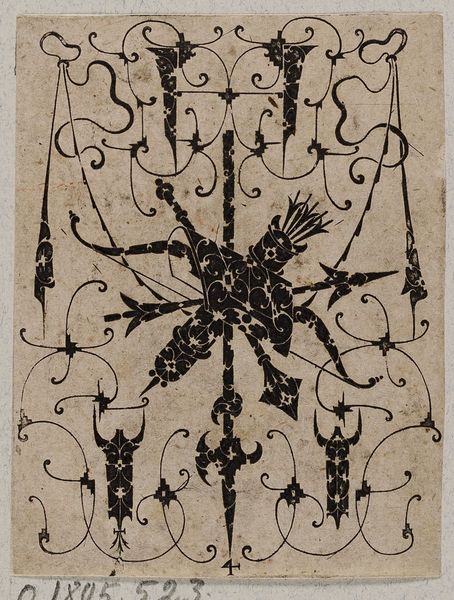
Titel: Zierfläche mit Trophäen
Künstler: Marcus Grundler
Standort: Hamburg
Institution: Museum für Kunst und Gewerbe Hamburg
Schlagwörter: schwarz, beige, muster, ornament, spitze, blatt, renaissance, bogen, grafik, graphik, dekor, floral, ornamente, fotografie, photographie, kreuz, druckgraphik, druckgrafik, stich, schwert, ranke, wappen, richtung, fleckig, inventarnummer, kupferstich, köcher, pfeil, design, nummer, himmelsrichtung, himmelsrichtungen, schmutzig, kompass, pfeil und bogen, reproduktionen, druckerzeugnisse, ornamentstich, vorlageblätter, trophäe, schwarzornament, richtungsweiser